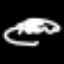
Label: squiggle